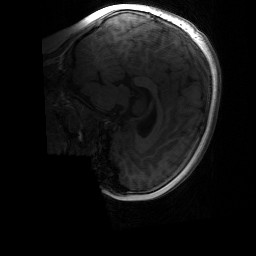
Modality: T1w
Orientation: sagittal
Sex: male
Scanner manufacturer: siemens
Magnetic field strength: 3 T
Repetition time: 1.9 s
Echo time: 0.00243 s